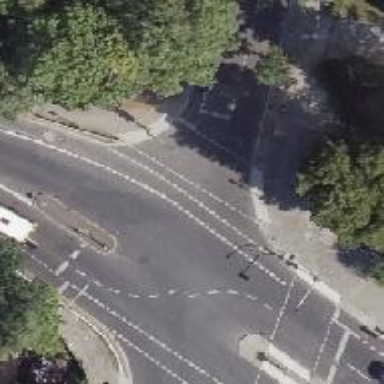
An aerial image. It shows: Crossing with traffic signals.